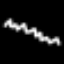
Label: squiggle